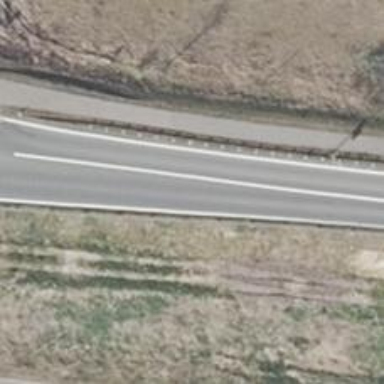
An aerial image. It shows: Secondary road with asphalt surface.